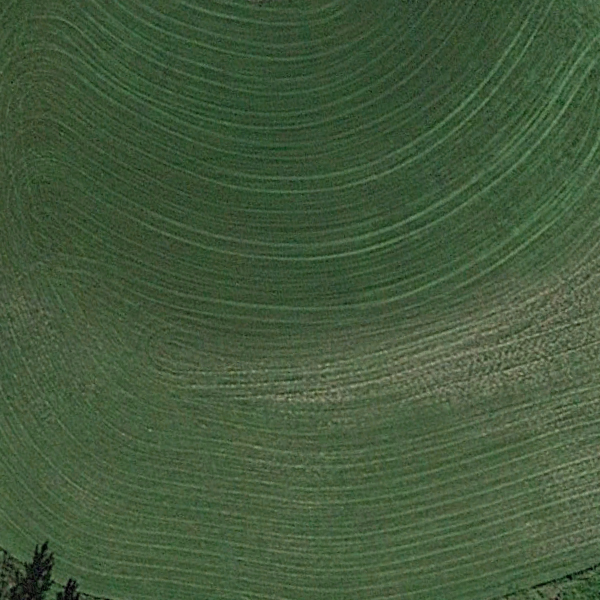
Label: Meadow